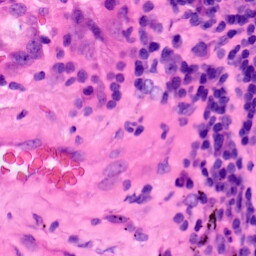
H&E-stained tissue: Lung